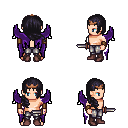
a pixel art fantasy rpg character, male body template, human, light skin, purple wings, metal pants, raven right-swept hairstyle, bronze tiara, leather bracers, maroon shoes, dagger, four views (front, back, left, right), 2x2 character sprite sheet, small pixel art, hard edges, no anti-aliasing